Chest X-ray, PA view. Patient: 67 years old, sex F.
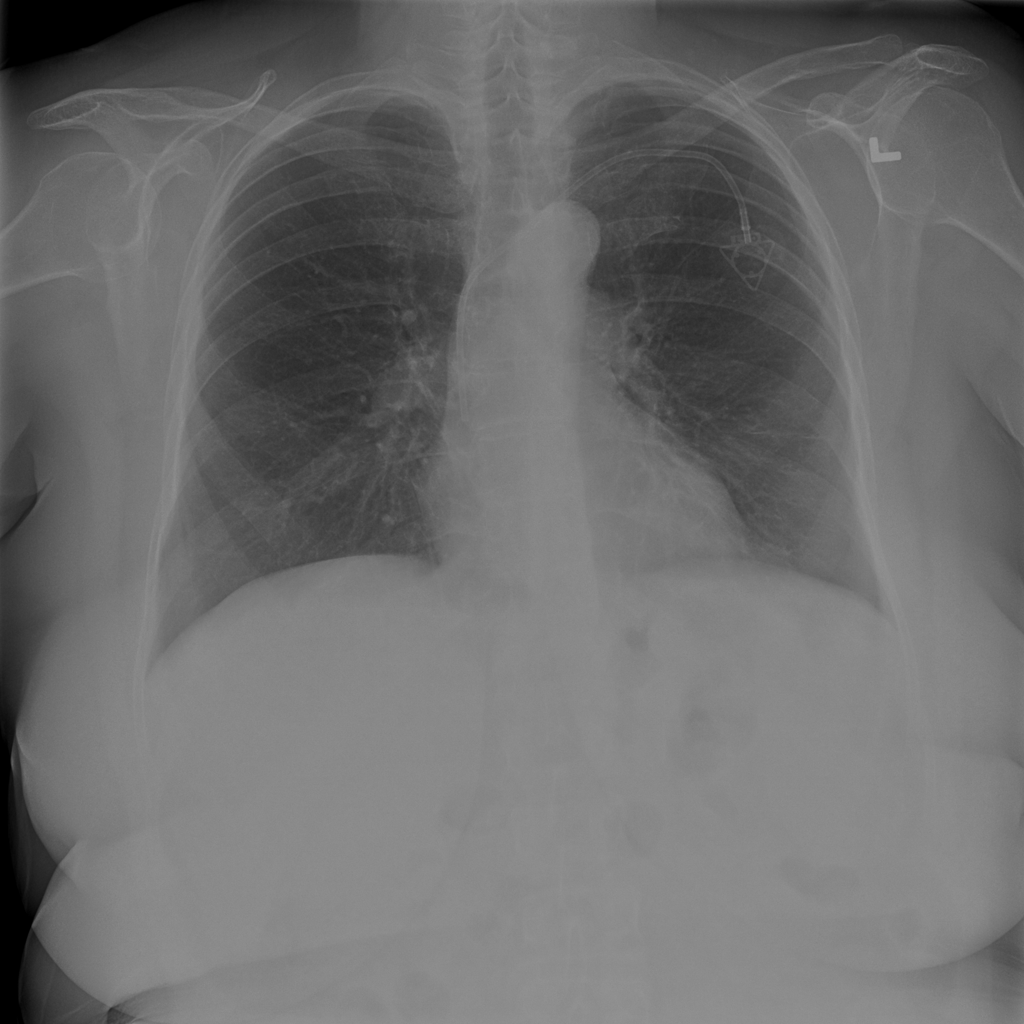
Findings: Infiltration